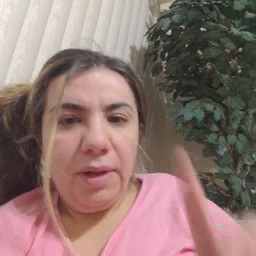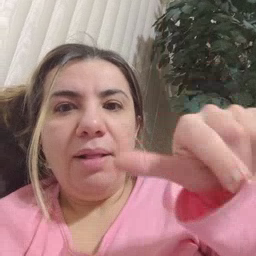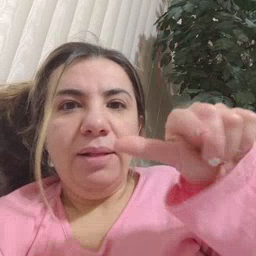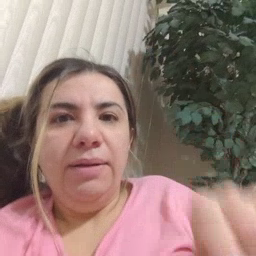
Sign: later